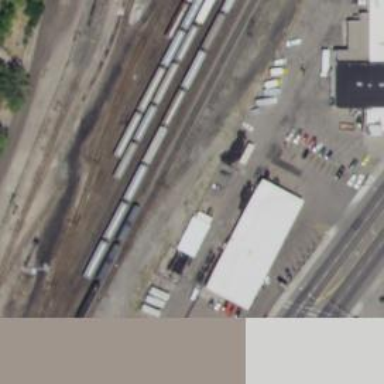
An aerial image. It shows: Railway siding for service.